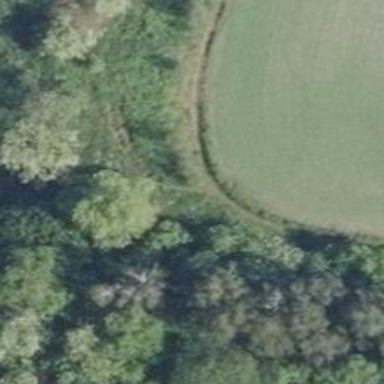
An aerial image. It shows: Grassy path.